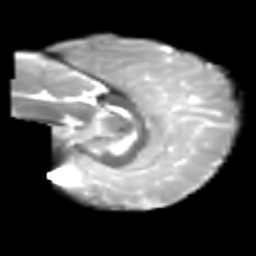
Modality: T2w
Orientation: sagittal
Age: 6
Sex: male
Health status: healthy